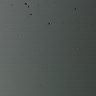
Metastatic tissue present: no